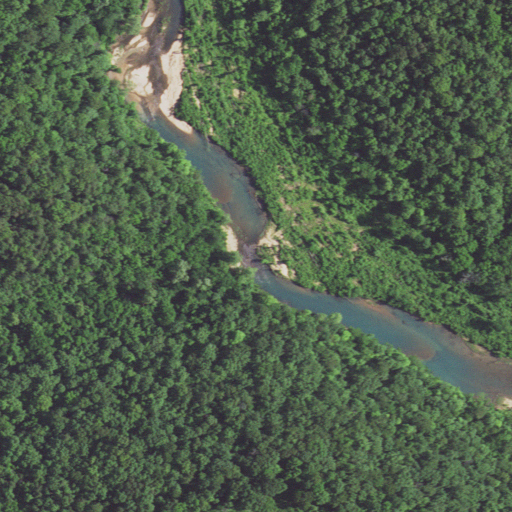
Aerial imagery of valley in Missouri named Snow Hollow containing deciduous forest, mixed forest, woody wetlands, and open water